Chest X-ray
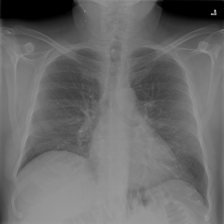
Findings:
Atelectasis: negative
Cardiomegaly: negative
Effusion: negative
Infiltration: positive
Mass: negative
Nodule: negative
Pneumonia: negative
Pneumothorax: negative
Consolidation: negative
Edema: negative
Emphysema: negative
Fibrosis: negative
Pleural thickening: negative
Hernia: negative